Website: crate-barrel
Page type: receipt
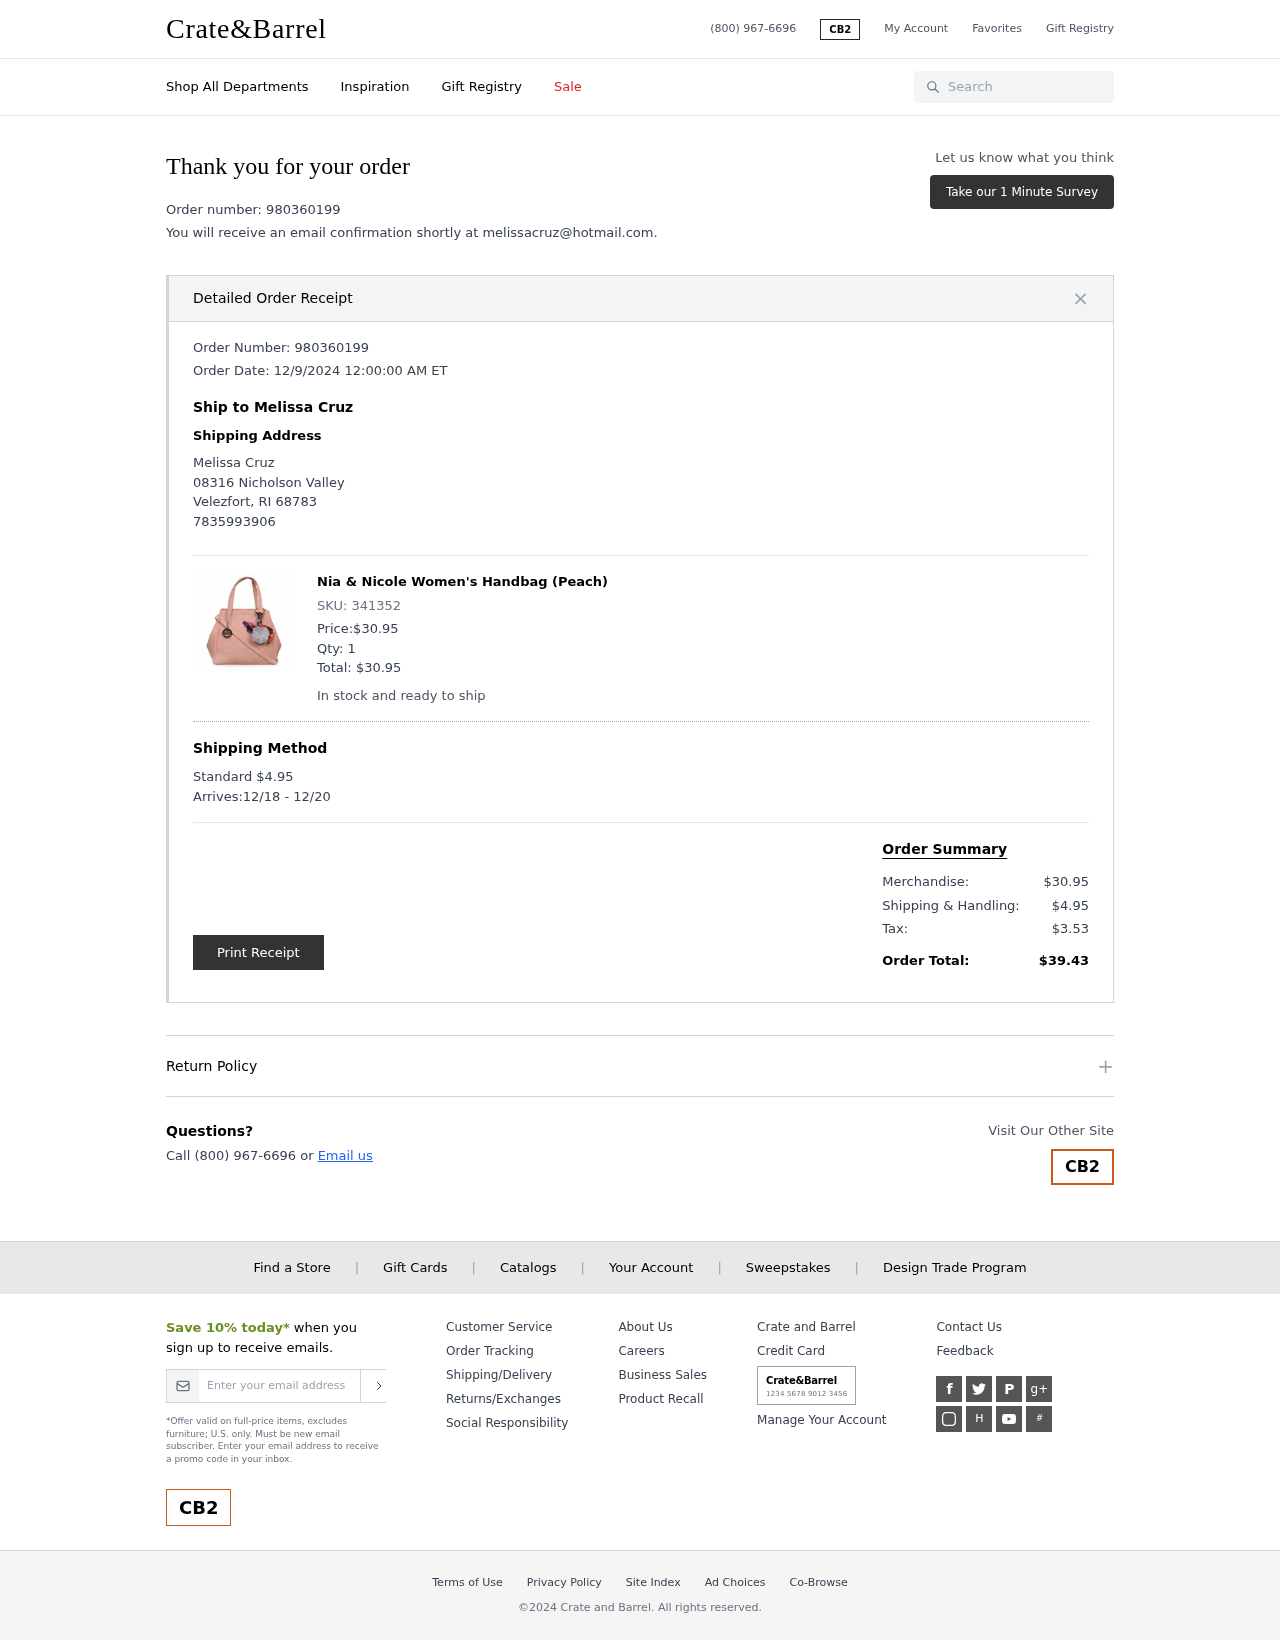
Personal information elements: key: PII_CITY
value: Velezfort
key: PII_EMAIL
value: melissacruz@hotmail.com
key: PII_FULLNAME
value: Melissa Cruz
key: PII_PHONE
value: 7835993906
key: PII_POSTCODE
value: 68783
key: PII_STATE_ABBR
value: RI
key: PII_STREET
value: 08316 Nicholson Valley
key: PII_FULLNAME2
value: Melissa Cruz
Product elements: key: PRODUCT1_NAME
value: Nia & Nicole Women's Handbag (Peach)
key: PRODUCT1_PRICE
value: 30.95
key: PRODUCT1_QUANTITY
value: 1
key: PRODUCT1_SKU
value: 341352
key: PRODUCT1_TOTAL
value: $30.95
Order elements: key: ORDER_ID
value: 980360199
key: ORDER_DATE
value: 12/9/2024 12:00:00 AM ET
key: ORDER_SHIPPING_COST
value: $4.95
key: ORDER_DELIVERY_DATE
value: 12/18 - 12/20
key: ORDER_SUBTOTAL
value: $30.95
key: ORDER_SHIPPING_COST2
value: $4.95
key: ORDER_TAX
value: $3.53
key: ORDER_TOTAL
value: $39.43
Search elements: key: HEADER_SEARCH
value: Search